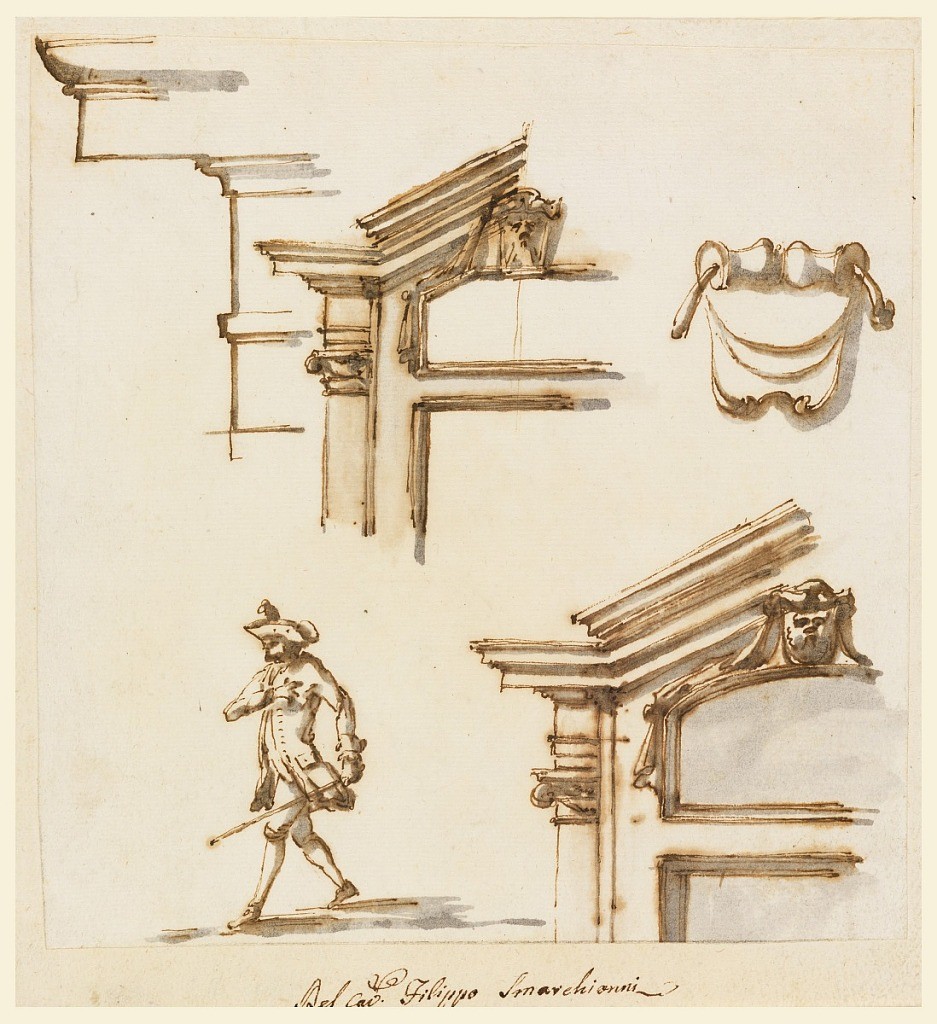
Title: Architectural Details and Figure Study
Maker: Filippo Marchionni, Italian, 1732–1805
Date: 1760–75
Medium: Pen and ink, brush and gray watercolor on laid paper
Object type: Drawing
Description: Top row: left corner of an entablature. Left upper side of a door case; a console. An oblong hexagonal window is suggested over the door frame. Above it is a console with a mask. Entablature on top is angularly broken; supported at the corner by a column. Bottom row: man with a walking stick facing left; variation of the door case design.